【题型】填空题　【知识点】平面几何　【难度】easy
如图，河对岸有一灯杆 $AB$，在灯光下，小明在点 $D$ 处测得自己的影长 $DF = 3\text{m}$，沿 $BD$ 方向前进到达点 $F$ 处测得自己的影长 $FG = 4\text{m}$。已知小明的身高为 $1.6\text{m}$，则灯杆 $AB$ 的高度是 \underline{\qquad\qquad}。

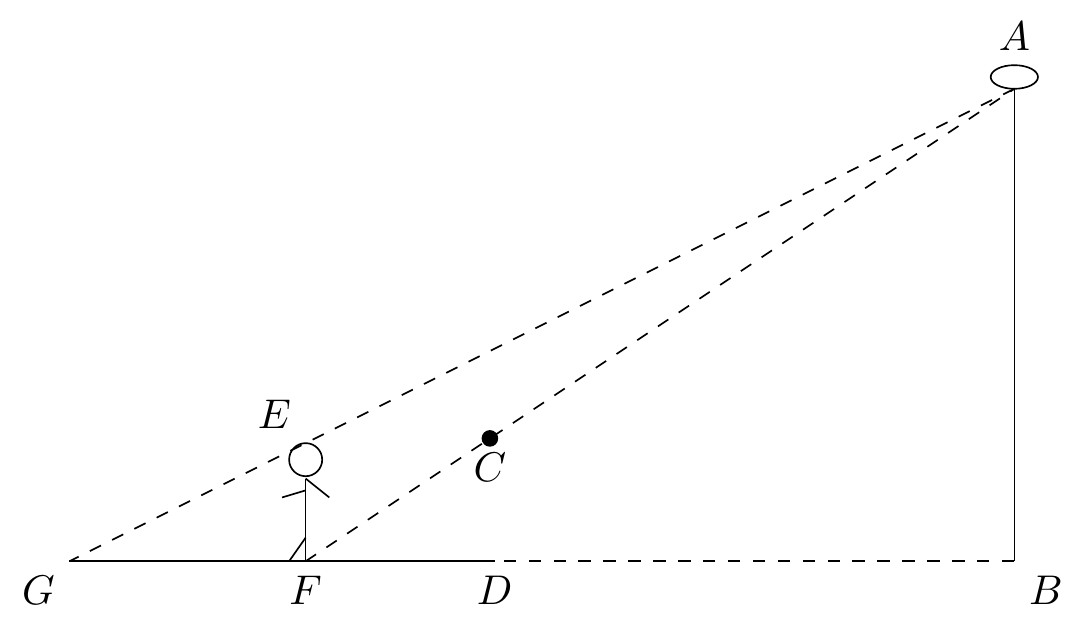
【解答】
解：
$\because AB \parallel CD$，

$\therefore \triangle ABF \sim \triangle CDF$，

$\therefore \frac{AB}{CD} = \frac{BF}{DF}$，即 $\frac{AB}{1.6} = \frac{3 + DB}{3}$。

$\because AB \parallel EF$，

$\therefore \triangle ABG \sim \triangle EFG$，

$\therefore \frac{AB}{EF} = \frac{BG}{FG}$，即 $\frac{AB}{1.6} = \frac{7 + DB}{4}$。

$\therefore \frac{3 + DB}{3} = \frac{7 + DB}{4}$，

解得：$BD = 9\text{m}$。

把 $BD = 9$ 代入 $\frac{AB}{1.6} = \frac{3 + 9}{3}$，

解得：$AB = 6.4\text{m}$。

故答案为：$6.4\text{m}$。